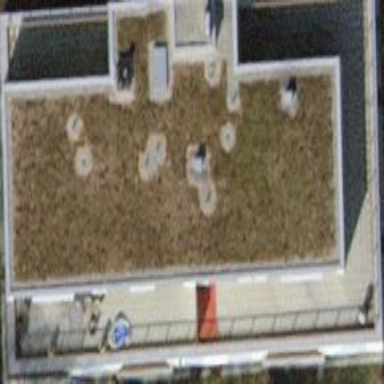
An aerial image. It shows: Apartment building with flat roof.